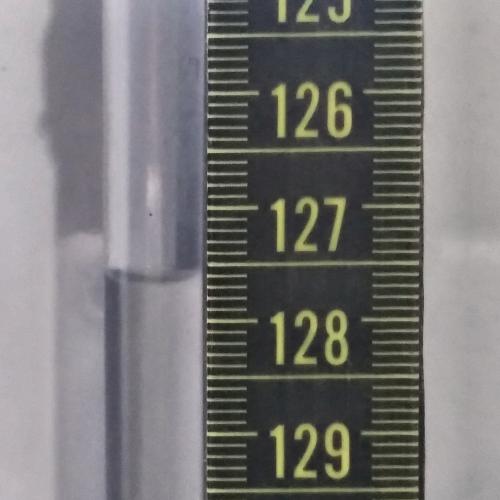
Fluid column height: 127.6 cm